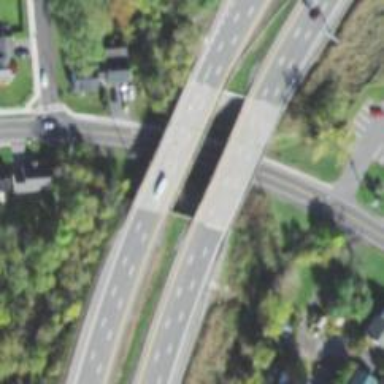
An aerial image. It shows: Bridge over motorway.